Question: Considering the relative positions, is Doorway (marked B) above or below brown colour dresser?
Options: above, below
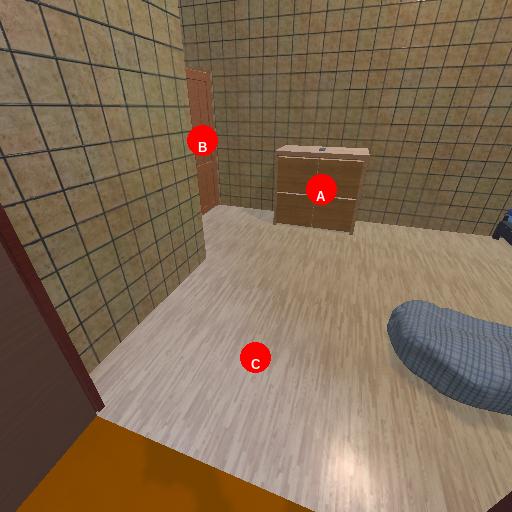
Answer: above